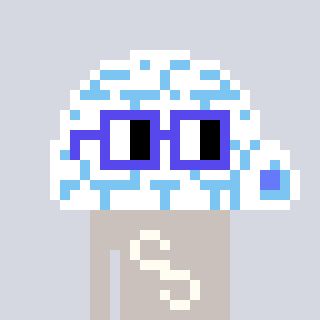
a pixel art character with square blue glasses, a igloo-shaped head and a foggrey-colored body on a cool background